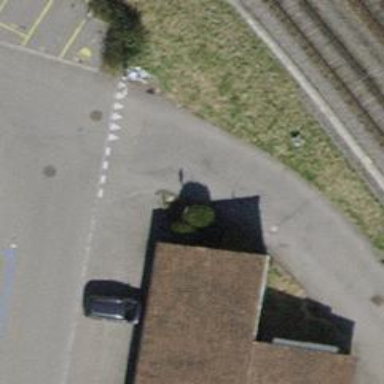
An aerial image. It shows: Shrub in its natural environment.